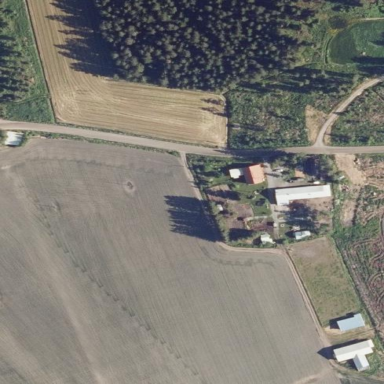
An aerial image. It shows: Farmyard area.